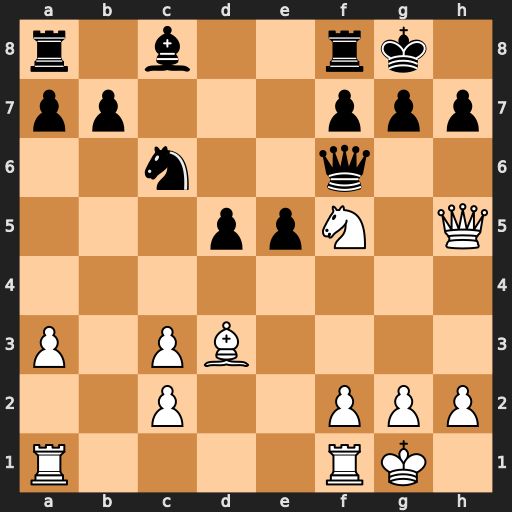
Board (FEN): r1b2rk1/pp3ppp/2n2q2/3ppN1Q/8/P1PB4/2P2PPP/R4RK1
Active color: w
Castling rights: -
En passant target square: -
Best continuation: Ne7+ Kh8 Qxh7#